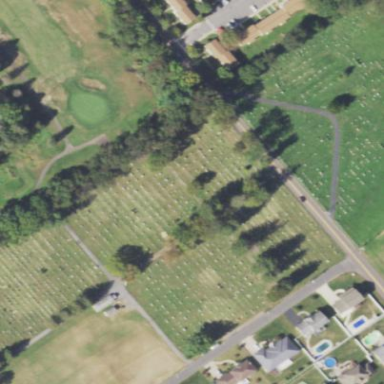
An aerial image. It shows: Cemetery.